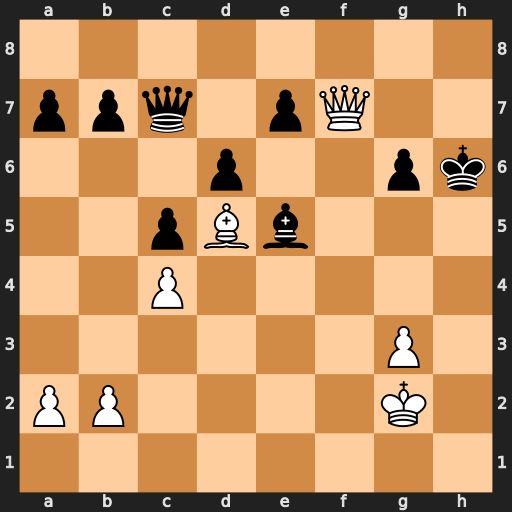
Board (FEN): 8/ppq1pQ2/3p2pk/2pBb3/2P5/6P1/PP4K1/8
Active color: w
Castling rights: -
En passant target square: -
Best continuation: Be4 d5 Qxg6#